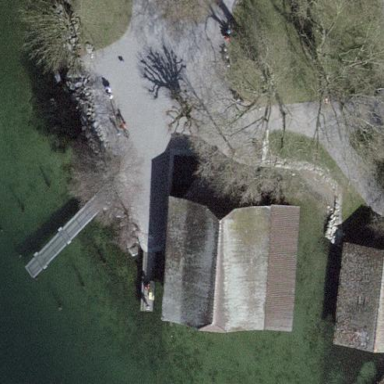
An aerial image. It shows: Boathouse building.